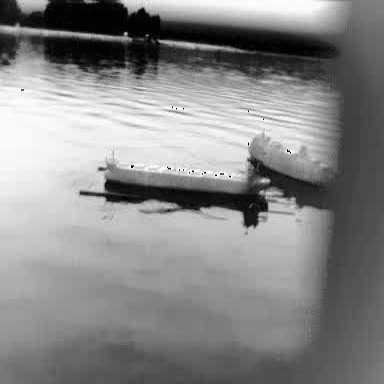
There is a liner in the infrared image.